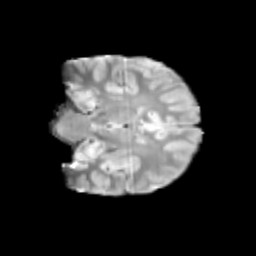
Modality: T2w
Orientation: coronal
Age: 11
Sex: male
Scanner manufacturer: siemens
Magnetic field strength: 3 T
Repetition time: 3.8 s
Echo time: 0.07 s